Field crop: tomato
Growth stage: 1
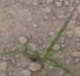
Species: cyperus